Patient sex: F
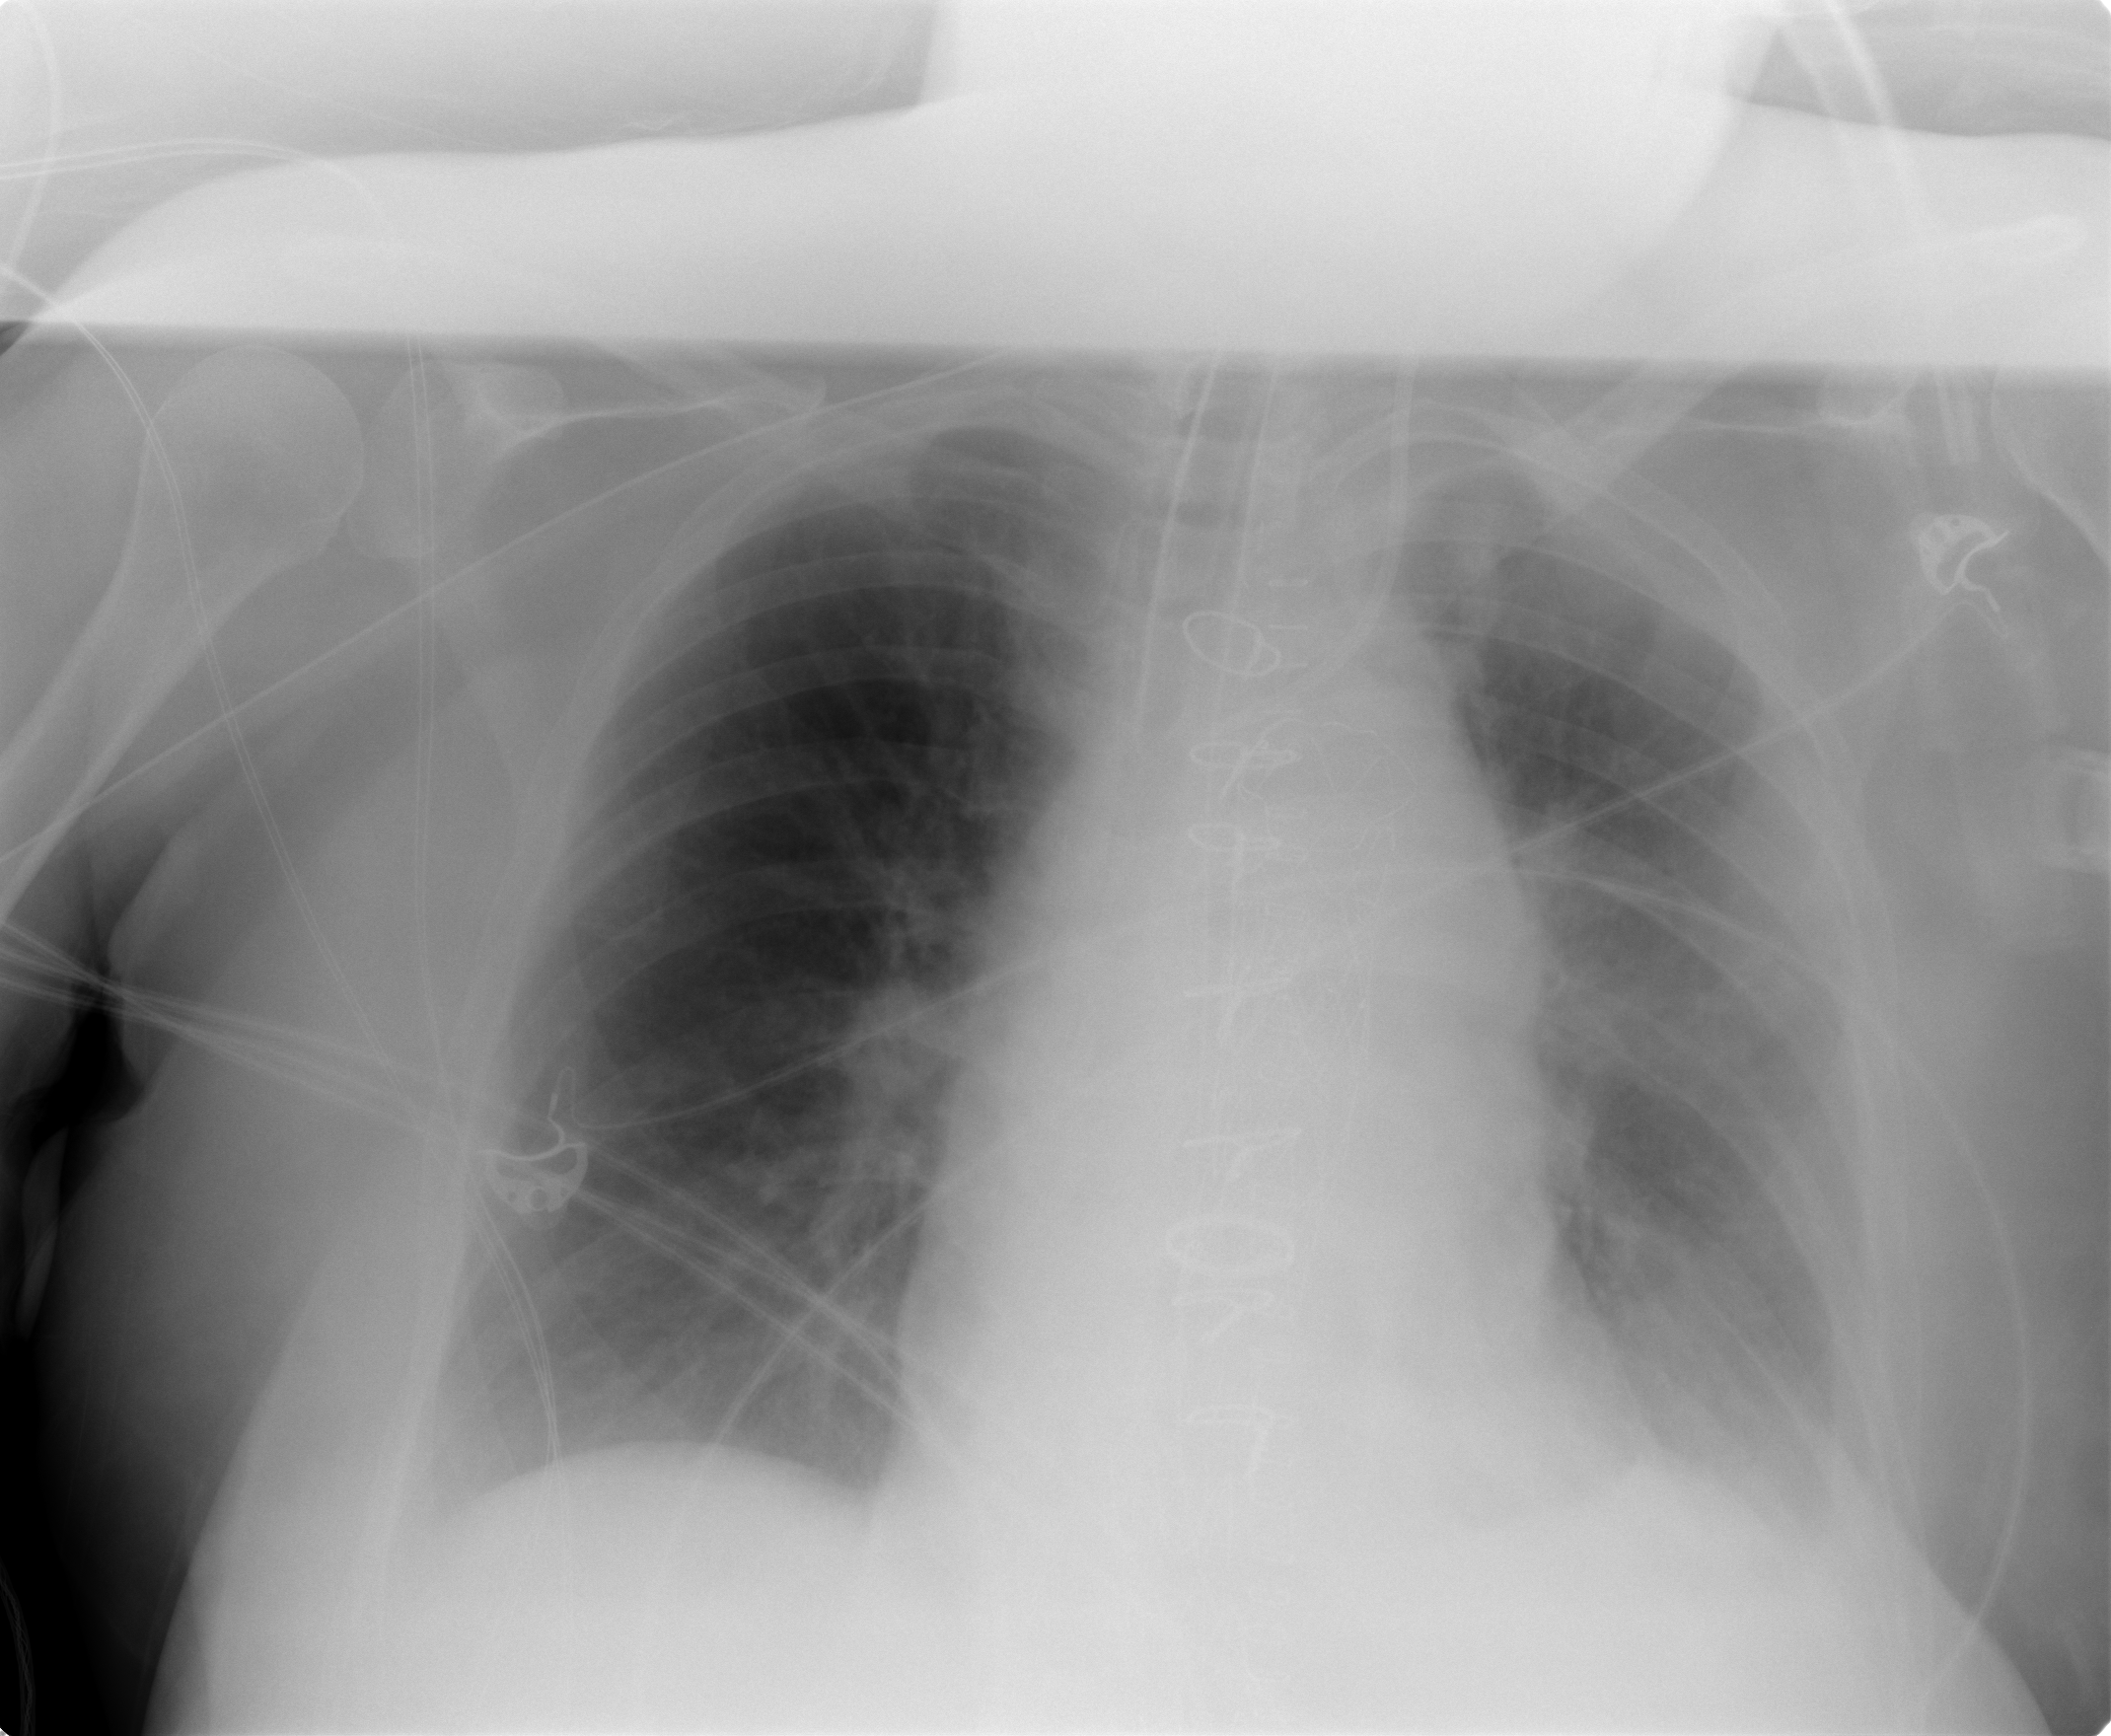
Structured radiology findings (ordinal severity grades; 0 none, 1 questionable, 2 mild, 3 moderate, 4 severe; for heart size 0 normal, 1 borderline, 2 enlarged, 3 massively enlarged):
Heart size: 0
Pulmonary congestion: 0
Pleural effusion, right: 0
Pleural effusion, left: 2
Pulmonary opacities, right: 0
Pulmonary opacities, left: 0
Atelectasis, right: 0
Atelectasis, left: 2